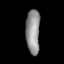
Tissue: lung
Cell type: Others
Senescence score: 0.557
Nuclear area (px): 611
Mean DAPI intensity: 145.218